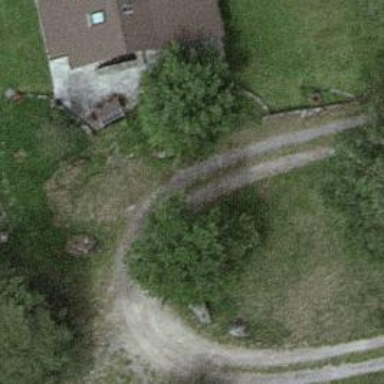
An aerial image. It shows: Unpaved driveway that serves as service road.